Question: It look like a bug but my question is why this happened? look to the code below in $stateProvider if a controller defined in template is listening to an event on $rooScope this controller will not destroy even if the state is changed and new controller will be create every time same state
'''
<base href="/">
<div ng-app="myApp" ng-controller="MainCtrl">
<a href="#/page1"> page1 </a>
<a href="#/page2"> page2 </a>
<a href ng-click="clicked()"> broadcast</a>
<div ui-view> </div>
</div>
<script>
angular.module('myApp', ['ui.router'])
.config(function ($stateProvider) {
$stateProvider
.state('search', {
url: '/page1',
templateUrl: '/page1.html',
controller: 'testCtrl'
})
.state('/', {
url: '/page2',
templateUrl: '/page2.html'
})
})
.controller('MainCtrl', function($rootScope, $scope){
$scope.clicked = function(){
$rootScope.$broadcast('hi')
}
})
.controller('SecondCtrl', function($rootScope, $scope){
$rootScope.$on('hi', function(){
console.log('SecondCtrl: hi broadcast received' + new Date())
})
})
'''
I know this problem can be solve by listen to $scope instead of $rootScope but my question is what is the behind the scene reason? because it could happened in other case that listen to rootScope is important.
simple of output ofter many clicks between page1 and page2 then broadcast

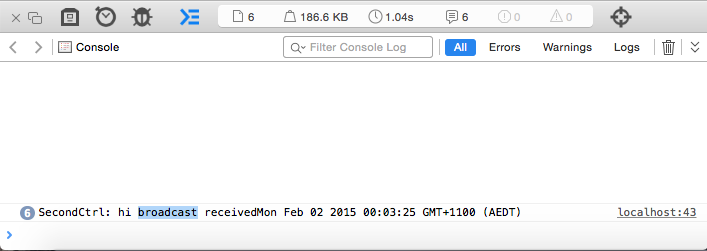
Answer: It's not a bug.
When you call '$rootScope.$on' it registers a listener on '$rootScope'. It has no way of knowing from which controller you called '$on', and so it doesn't know that according to the design of your app, when the controller is removed that listener should also be removed.
So, the controller will need to manually clean up after itself by listening to the '$destroy' event on its local '$scope', and calling the deregistration function returned by the initial call to '$rootScope.$on':
'''
.controller('SecondCtrl', function($rootScope, $scope){
var deregister = $rootScope.$on('hi', function(){
console.log('SecondCtrl: hi broadcast received' + new Date())
});
$scope.$on('$destroy', deregister);
})
'''